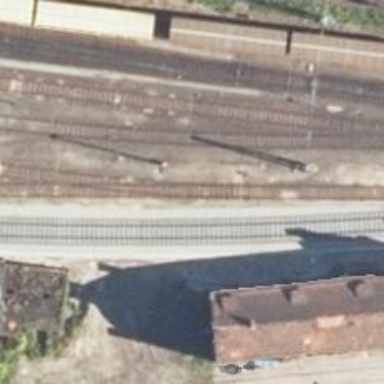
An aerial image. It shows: Railway switch.